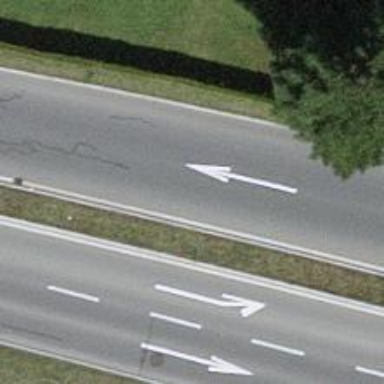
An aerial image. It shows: Secondary road.